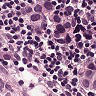
Metastatic tissue present: yes